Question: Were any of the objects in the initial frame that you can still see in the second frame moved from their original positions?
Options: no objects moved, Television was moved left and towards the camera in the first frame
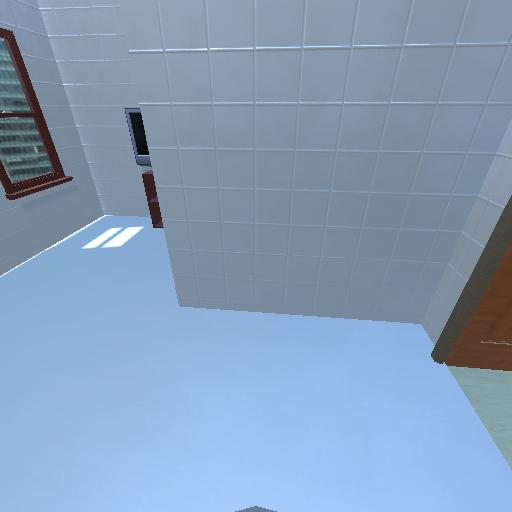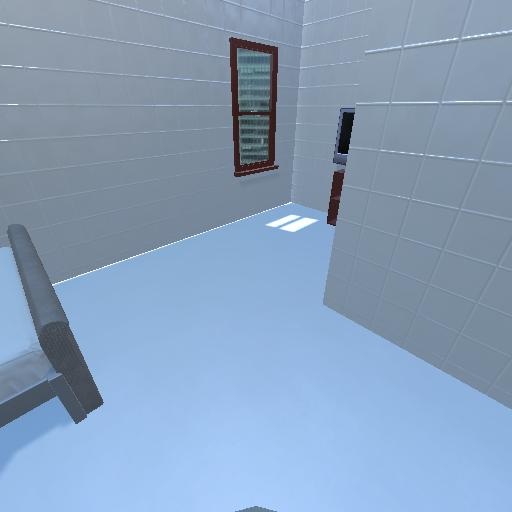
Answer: no objects moved